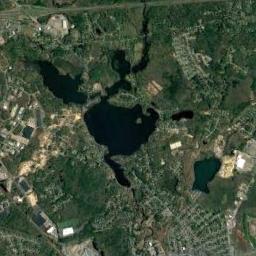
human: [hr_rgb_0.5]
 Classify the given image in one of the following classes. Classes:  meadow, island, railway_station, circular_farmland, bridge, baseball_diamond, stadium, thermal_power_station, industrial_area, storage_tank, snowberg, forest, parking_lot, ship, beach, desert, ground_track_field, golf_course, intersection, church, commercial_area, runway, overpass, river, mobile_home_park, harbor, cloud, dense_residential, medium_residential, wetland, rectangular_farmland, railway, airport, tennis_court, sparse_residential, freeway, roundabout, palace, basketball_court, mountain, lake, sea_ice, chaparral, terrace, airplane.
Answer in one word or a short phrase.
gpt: lake